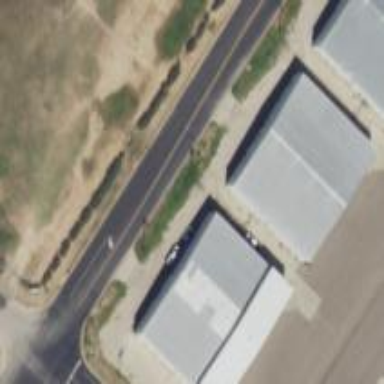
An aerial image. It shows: Hangar.